Interaction volume radius: 5 \u00c5
Interaction volume height: 15 \u00c5
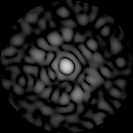
Disorder parameter: 0.8068